Question: I just cannot get this to work. I looked at all other related threads, and none of them work for me. Here is my connection string at the moment:
'''
<add name='UniContext' connectionString='Server=.\SQLEXPRESS;Database=ContosoUni;Integrated Security=SSPI;User Instance=true' providerName='System.Data.EntityClient'/>
'''
The error I get is:

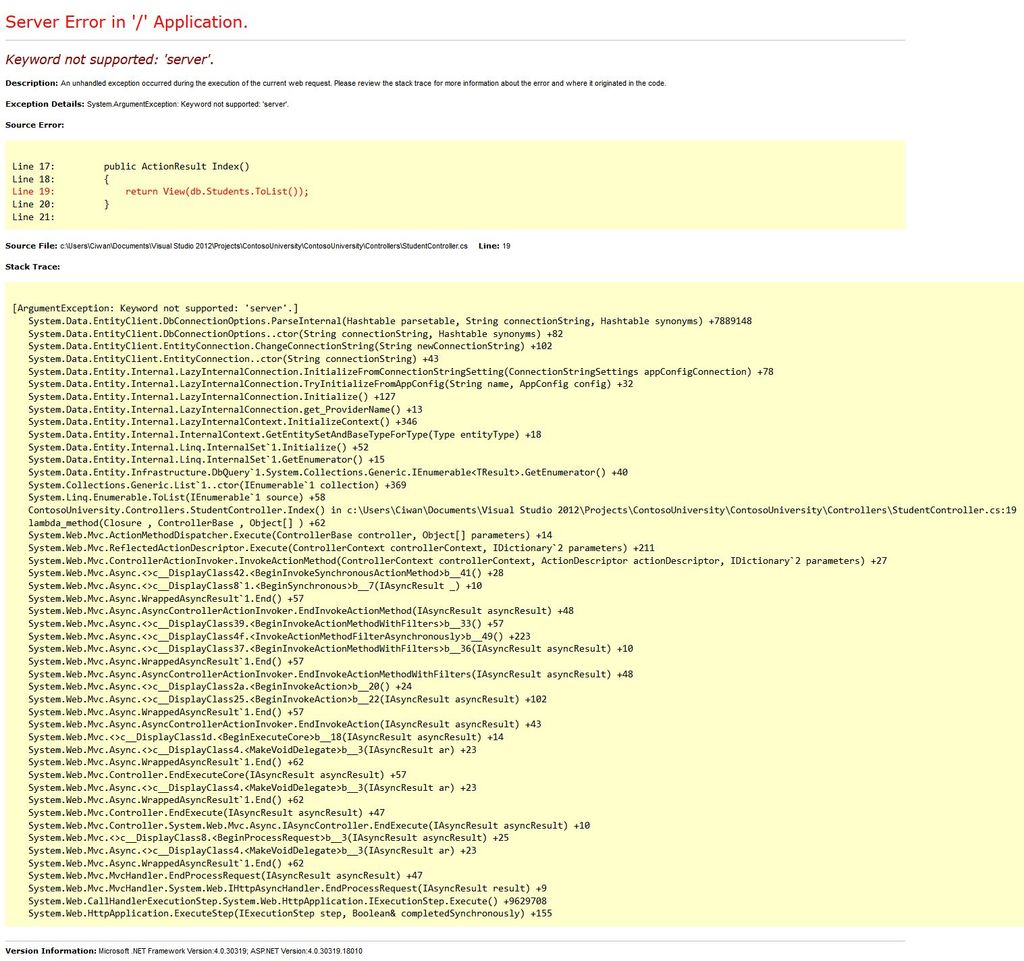
Answer: Try to change provider name from System.Data.EntityClient to System.Data.SqlClient